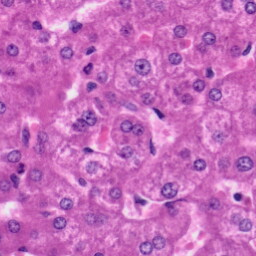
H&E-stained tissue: Liver